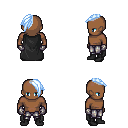
a pixel art fantasy rpg character, male body template, human, dark skin, black cape, metal pants, white cyan long mohawk hairstyle, metal gloves, black shoes, four views (front, back, left, right), 2x2 character sprite sheet, small pixel art, hard edges, no anti-aliasing